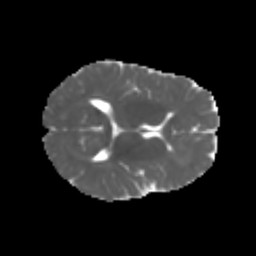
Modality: MD
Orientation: axial
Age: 7
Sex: male
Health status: healthy